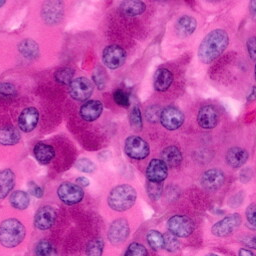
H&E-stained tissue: Pancreatic